Question: I have a database with various codes and costs allocated to each and looking for a formula to help calculate various costs if their codes match/duplicate.
If codes match/ duplicate in column A then their corresponding cost (column B, in the same row as code) returned in column C
The costs would need to add together, which is where I'm struggling
Can anyone help?

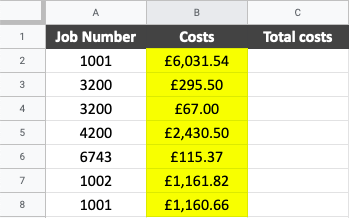
Answer: the easiest way would be to query it out:
'''
=QUERY(A:B; "select A,sum(B) group by A"; 1)
'''
<URL>